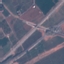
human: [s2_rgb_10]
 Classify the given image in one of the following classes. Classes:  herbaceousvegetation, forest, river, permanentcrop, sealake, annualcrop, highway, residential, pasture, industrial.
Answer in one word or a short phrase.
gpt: Highway